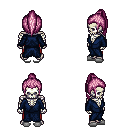
a pixel art fantasy rpg character, male body template, skeleton, blue robe, red pants, pink long topknot hairstyle, white slippers, four views (front, back, left, right), 2x2 character sprite sheet, small pixel art, hard edges, no anti-aliasing